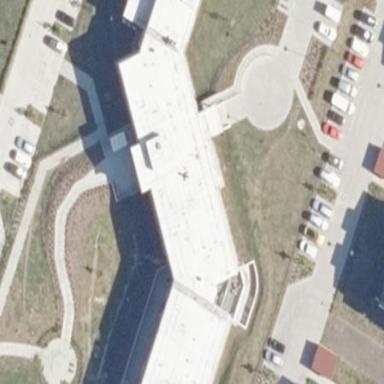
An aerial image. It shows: Nursing home building.